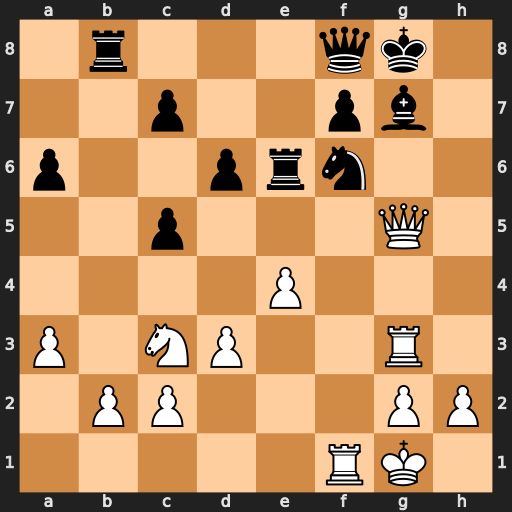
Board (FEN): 1r3qk1/2p2pb1/p2prn2/2p3Q1/4P3/P1NP2R1/1PP3PP/5RK1
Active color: w
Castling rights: -
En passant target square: -
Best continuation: Rxf6 Rxf6 Qxf6